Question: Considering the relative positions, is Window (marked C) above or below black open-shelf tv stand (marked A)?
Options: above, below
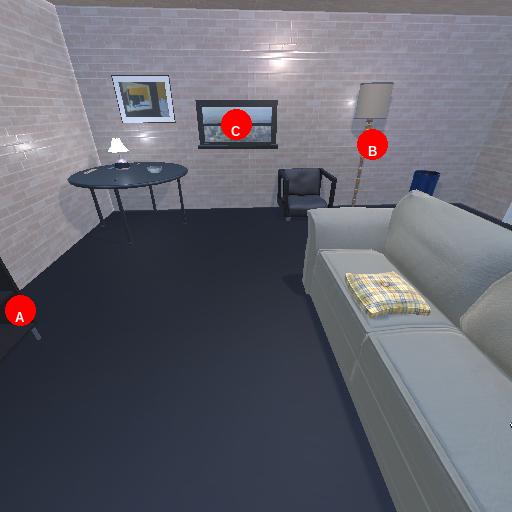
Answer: above